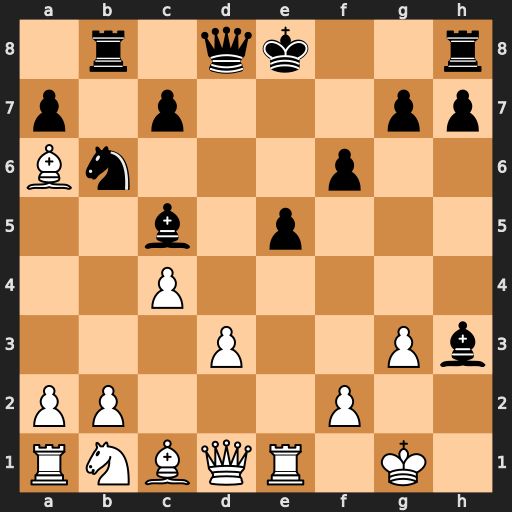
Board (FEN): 1r1qk2r/p1p3pp/Bn3p2/2b1p3/2P5/3P2Pb/PP3P2/RNBQR1K1
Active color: w
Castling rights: k
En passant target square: -
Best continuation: Qh5+ g6 Qxh3